Field crop: maize
Growth stage: 2
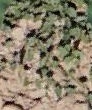
Species: convolvulus